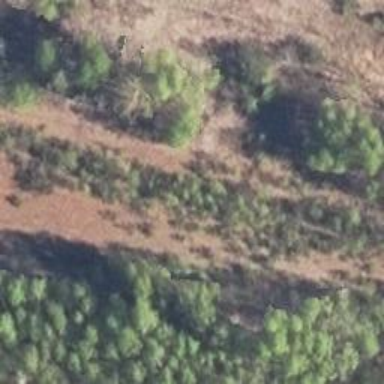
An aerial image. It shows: Abandoned spur railway.